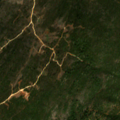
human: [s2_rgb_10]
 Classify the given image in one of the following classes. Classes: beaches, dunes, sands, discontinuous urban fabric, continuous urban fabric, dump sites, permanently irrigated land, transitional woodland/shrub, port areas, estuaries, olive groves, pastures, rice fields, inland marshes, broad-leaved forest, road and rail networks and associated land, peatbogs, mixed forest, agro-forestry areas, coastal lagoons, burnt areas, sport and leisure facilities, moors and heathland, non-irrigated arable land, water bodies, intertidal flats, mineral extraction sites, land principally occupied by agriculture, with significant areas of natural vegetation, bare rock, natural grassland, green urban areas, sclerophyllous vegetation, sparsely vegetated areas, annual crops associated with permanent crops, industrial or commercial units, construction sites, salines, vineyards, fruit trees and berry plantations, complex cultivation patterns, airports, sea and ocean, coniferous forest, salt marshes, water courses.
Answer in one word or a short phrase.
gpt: sclerophyllous vegetation, transitional woodland/shrub